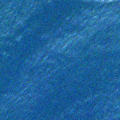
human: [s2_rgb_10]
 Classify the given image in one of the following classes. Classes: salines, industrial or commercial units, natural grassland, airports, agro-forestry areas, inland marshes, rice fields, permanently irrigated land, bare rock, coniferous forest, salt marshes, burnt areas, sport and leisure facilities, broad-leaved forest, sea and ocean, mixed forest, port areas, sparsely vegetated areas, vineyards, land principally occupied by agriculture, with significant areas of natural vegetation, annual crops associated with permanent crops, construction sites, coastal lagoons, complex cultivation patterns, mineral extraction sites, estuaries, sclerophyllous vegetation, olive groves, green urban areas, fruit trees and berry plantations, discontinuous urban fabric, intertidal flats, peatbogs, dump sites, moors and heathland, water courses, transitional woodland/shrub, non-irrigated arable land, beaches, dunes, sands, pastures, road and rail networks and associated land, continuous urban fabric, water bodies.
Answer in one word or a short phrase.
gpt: sea and ocean